Question: Using the illustrated mockup
():
Query is showing (months,revenue) on 0, (dima,dimb) on 1 from cube

I would like some assistance in creating the calculated member that would calculate the running total across "Months" here ().
Earlier i was using this one, but it was wrong on so many levels:
'''
[Measures].[Accumulated Revenue] =
IIF(
([DimMonths].[Months].CurrentMember,[Measures].[Revenue]) = 0
AND ([DimMonths].[Months].CurrentMember.NextMember,[Measures].[Revenue]) = 0
,
IIF(
AGGREGATE({
[DimMonths].[Months].CurrentMember :
[DimMonths].[Months].Parent.LastChild
},[Measures].[Revenue]) = 0
,
NULL
,
Aggregate( {
[DimMonths].[Months].Parent.FirstChild :
[DimMonths].[Months].CurrentMember.PrevMember
}
,[Measures].[Revenue])
)
,
Aggregate( {
[DimMonths].[Months].Parent.FirstChild :
[DimMonths].[Months].CurrentMember
}
,[Measures].[Revenue])
)
'''
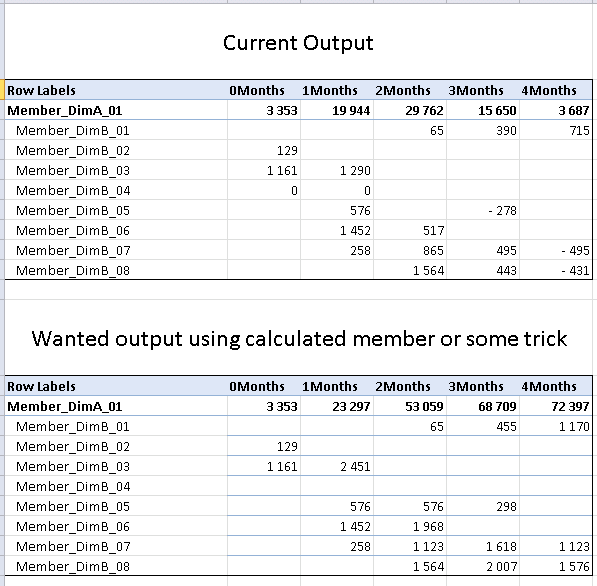
Answer: Sounds like a job for a "scoped assignment". Basically, using a scoped assignment, you can overwrite the value of your calculated measure along the [Member_DimA_01] slice so that these values represent a running total instead of a sum of children.
<URL>
Edit: here's a template for the running total calculation...
'''
WITH
SET [Months] AS
{
[Date].[Calendar Month].&[2011 - Jan]
:
[Date].[Calendar Month].&[2011 - Dec]
}
MEMBER [Measures].[Running Total] AS
SUM(
{
[Date].[Calendar Hierarchy].[Calendar Month].&[2011 - Jan]
:
[Date].[Calendar Hierarchy].CurrentMember
}
,[Measures].[Revenue]
)
SELECT
NON EMPTY{
[Months]
} ON 0,
NON EMPTY{
[DimA].[Member].Allmembers *
[DimB].[Member].Allmembers
} ON 1
FROM
[<<cube name>>]
WHERE
[Measures].[Revenue Running Total]
'''